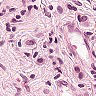
Metastatic tissue present: yes